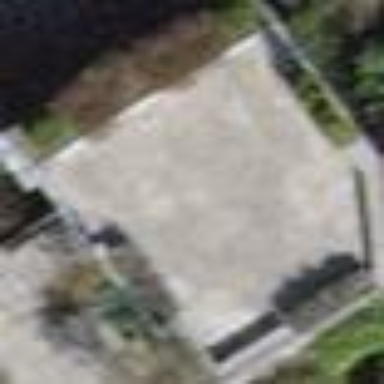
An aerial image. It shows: Garage.